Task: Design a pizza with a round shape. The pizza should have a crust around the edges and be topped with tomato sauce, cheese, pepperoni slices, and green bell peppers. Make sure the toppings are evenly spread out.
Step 666:
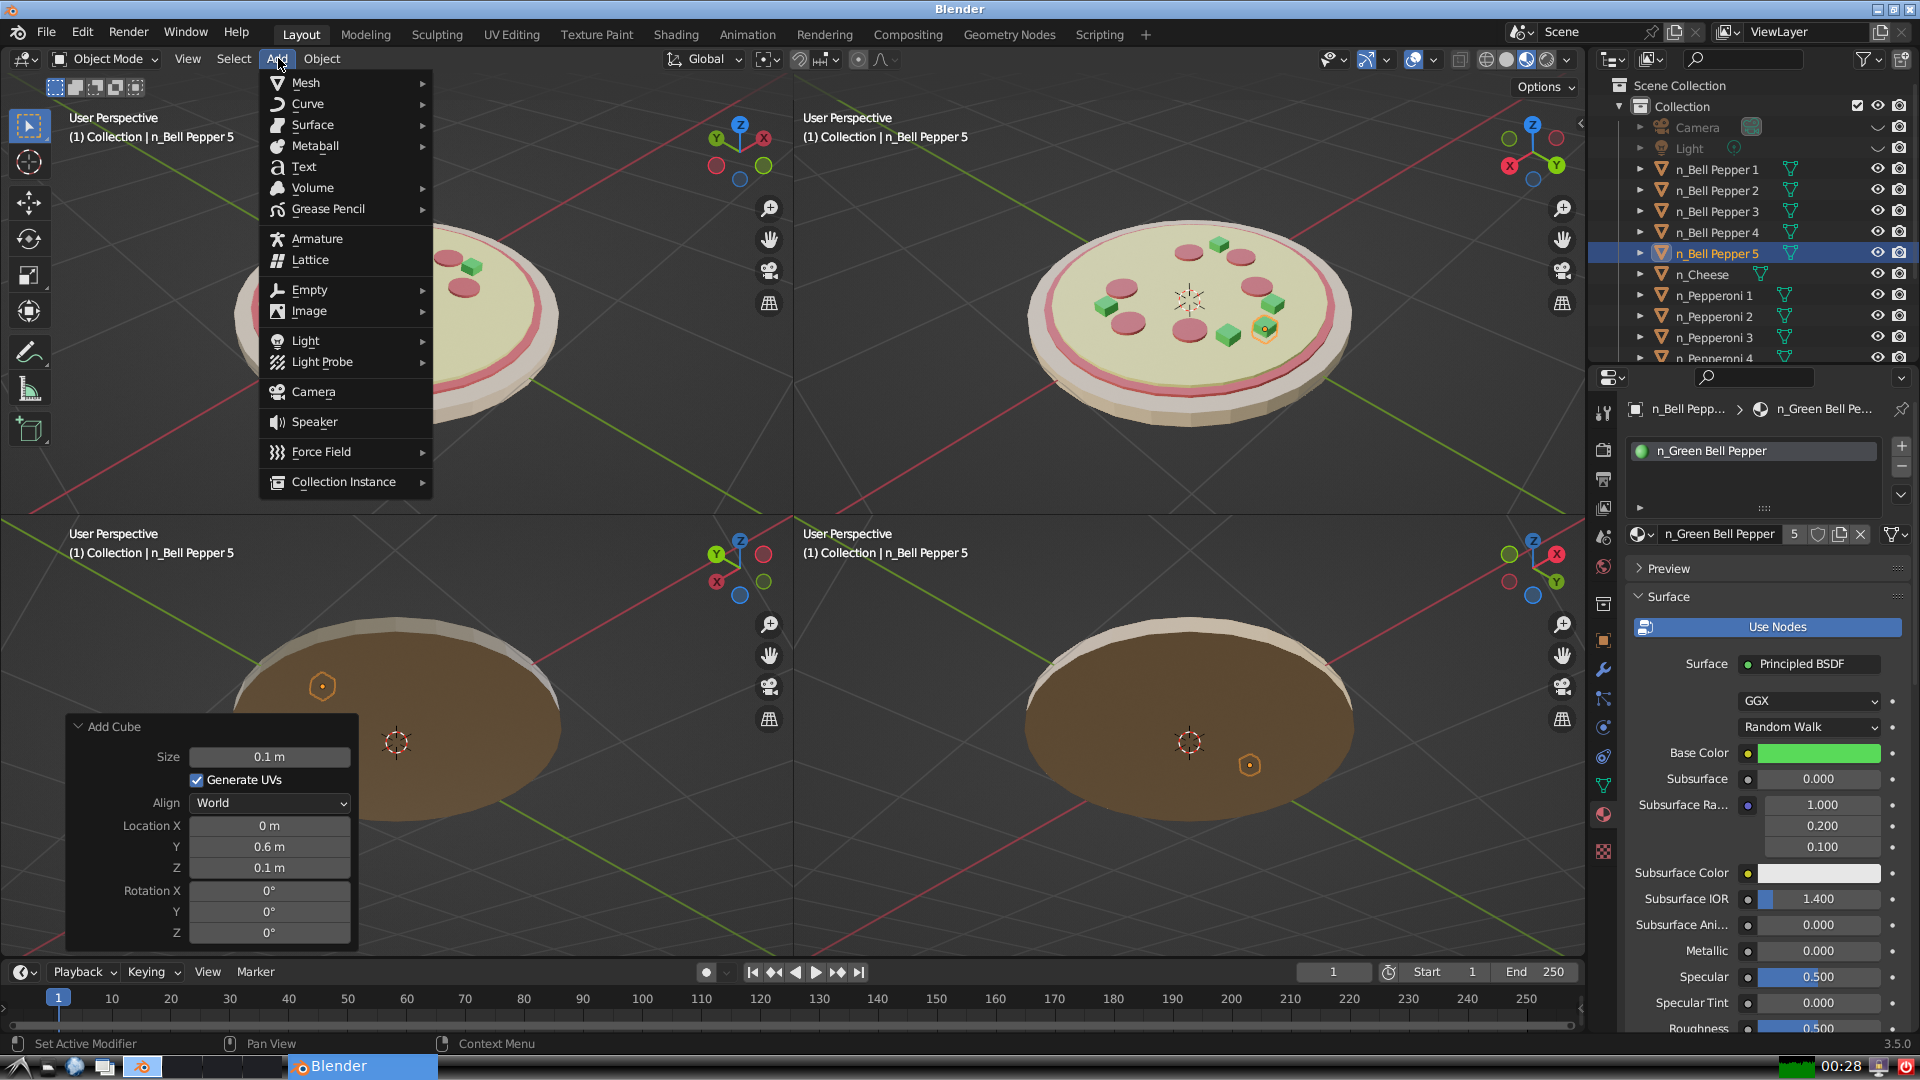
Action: {"mouse_move": [304, 82]}